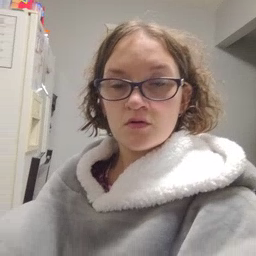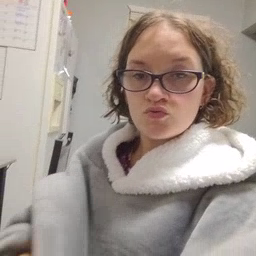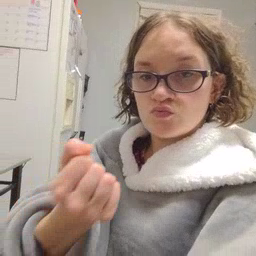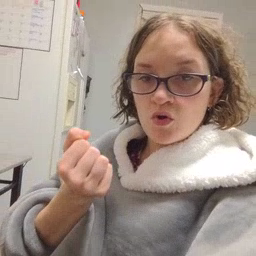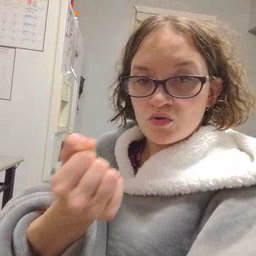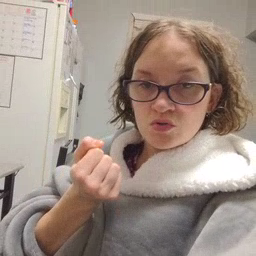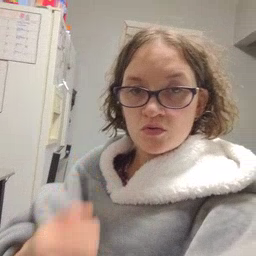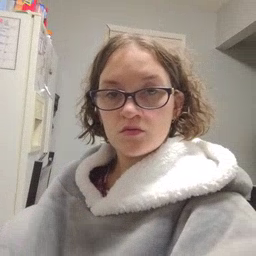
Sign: drawer